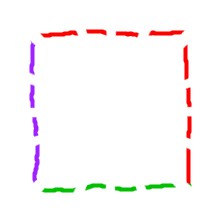
Shape: square